Question: i'm attempting to count duplicate in a tree. i'm attaching a picture for a better illustration. I'm on the wrong track i have no where to go.
Here is what i did
'''
(define (arbre-insere valeur arbre)
(cond ((null? arbre) (list (cons valeur 1) '() '()))
((< valeur(car arbre))
(list (cons (car arbre) count)
(arbre-insere valeur (cadr arbre))
(caddr arbre)))
(> valeur(car arbre) (list cons ((car arbre) count) (cadr arbre)
(arbre-insere valeur (caddr arbre) )))
(else
)
))][1]
'''

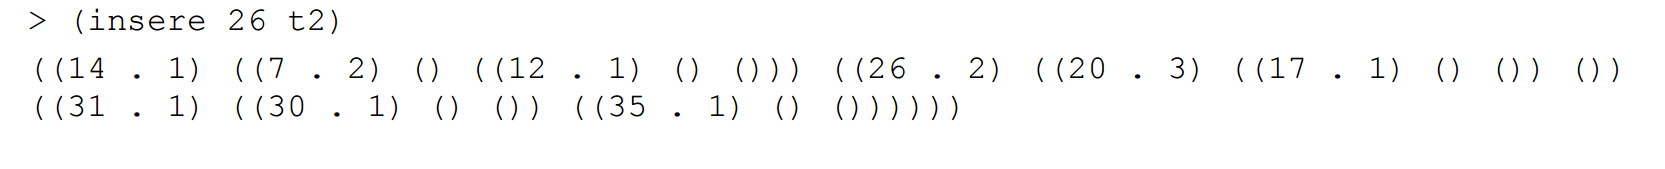
Answer: Here is a sketch, where '...' and stuff in '<...>' is meant to be filled out by you.
'''
(define leaf '())
; leaf? : tree -> boolean
; return #t if the tree is a leaf,
; #f otherwise
(define (leaf? tree)
(null? leaf?))
; value : tree -> element
; return the root element of the tree
(define (value tree)
...)
; count : tree -> integer
; return the count of the root element of tree
(define (count tree)
...)
; left : tree -> tree
; return the left subtree of tree
(define (left tree)
...)
; right : tree -> tree
; return the right subtree of tree
(define (right tree)
...)
; make-node : value integer tree tree
; construct tree from a value and count,
; left is a tree whose elements are smaller than value
; right is a tree whose elements are greater than value
(define (make-node value count left right)
(list left (cons value count) right))
; tree-insert : value tree -> tree
(define (tree-insert v t)
(cond
[(leaf? t) (make-tree v 1 leaf leaf)]
[(= v (value t)) (make-tree v <old-count+1> (left t) (right t))]
[(< v (value t)) (make-tree v (make-node (value t) (count t)
(insert-tree v (left t)) r))]
[(> v (value t)) <???>]
[else (error 'tree-insert "an unexpected error occurred")]))
'''